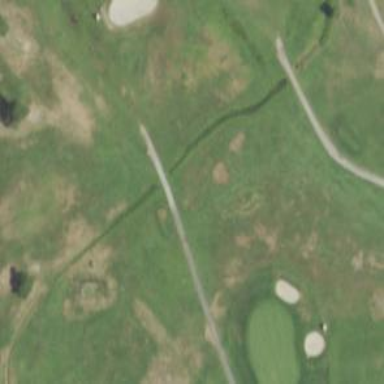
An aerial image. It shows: Path for both road and golf.